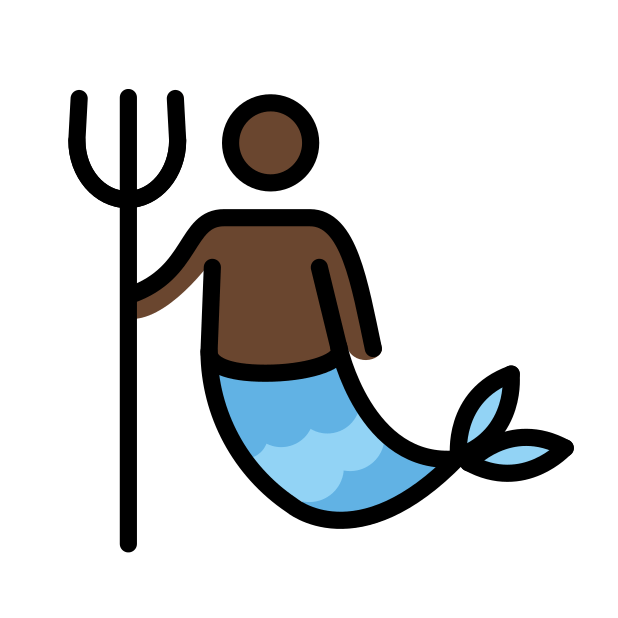
merman: dark skin tone